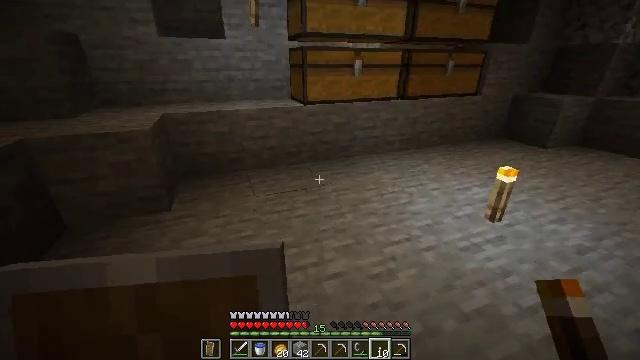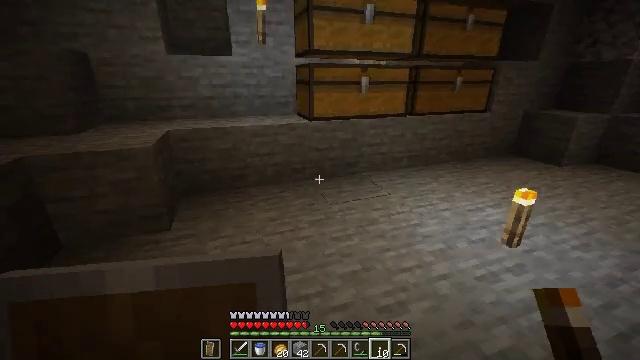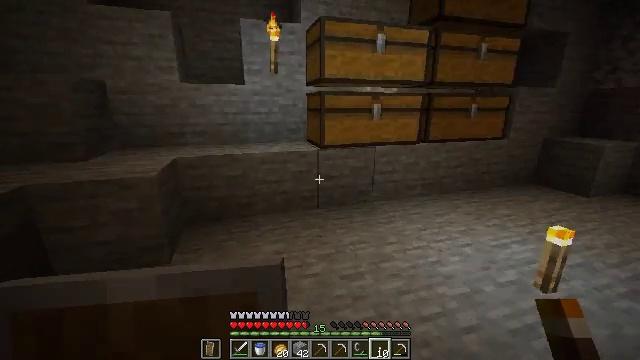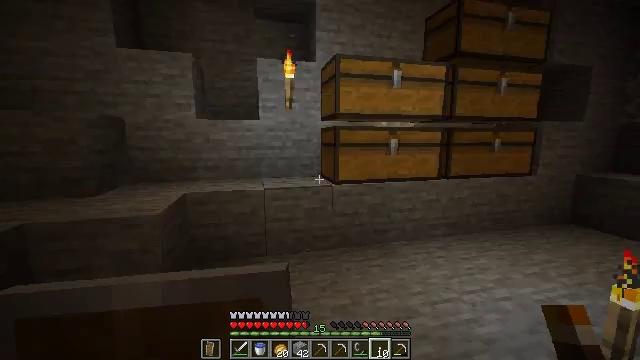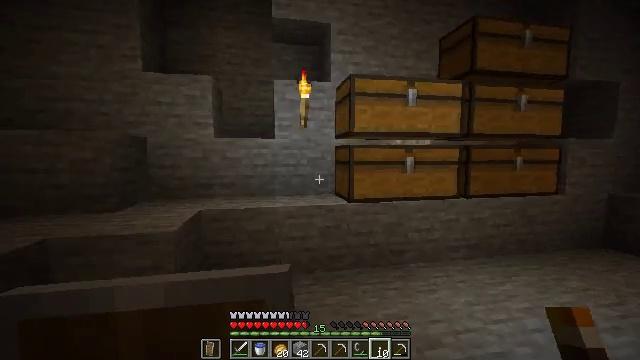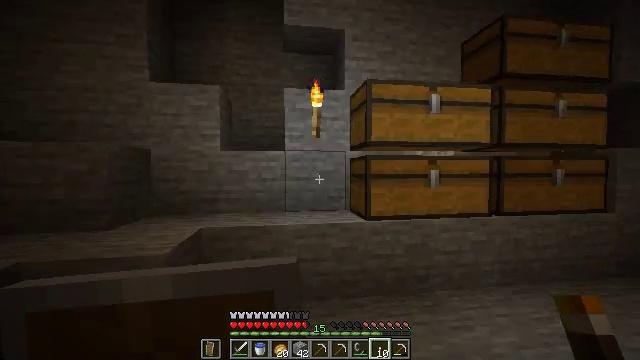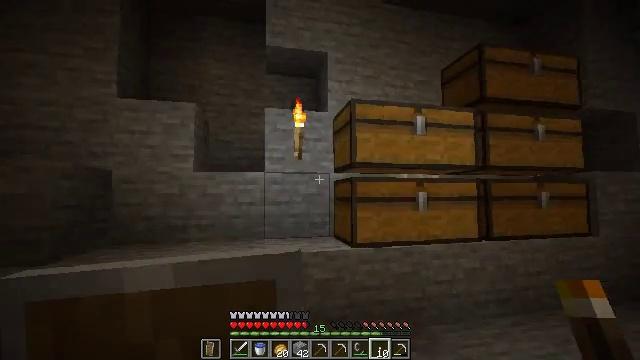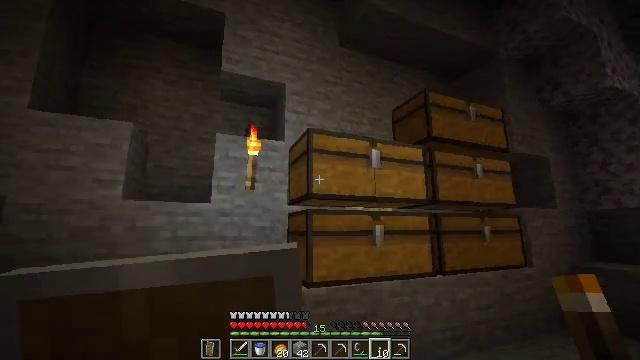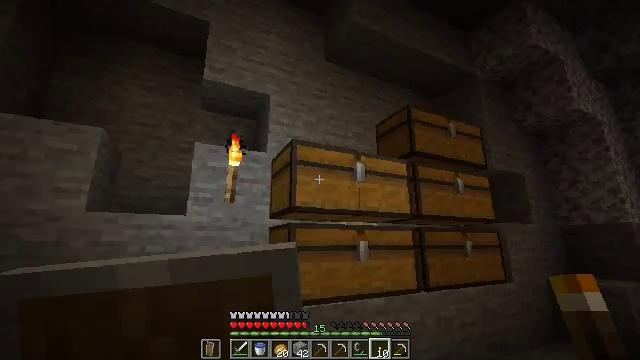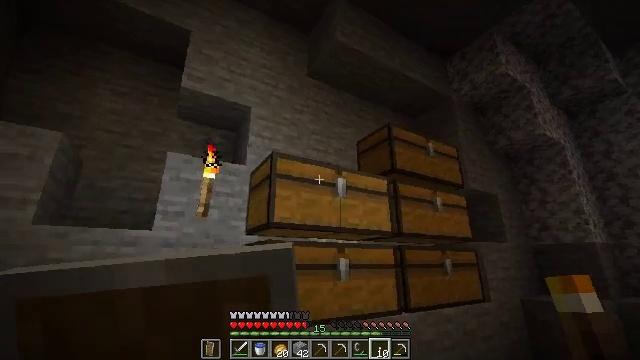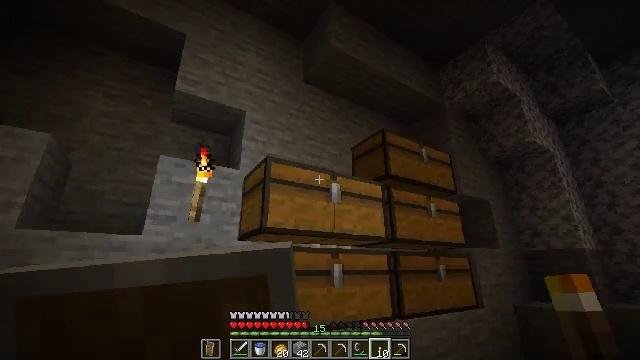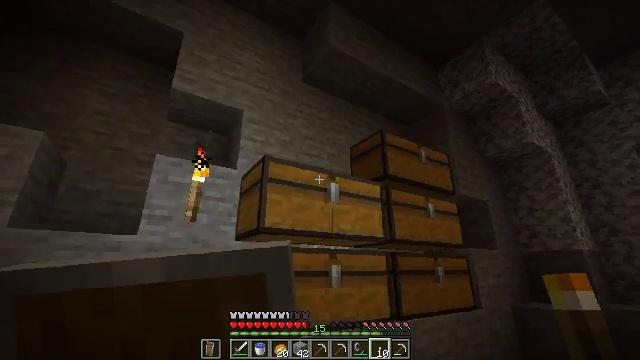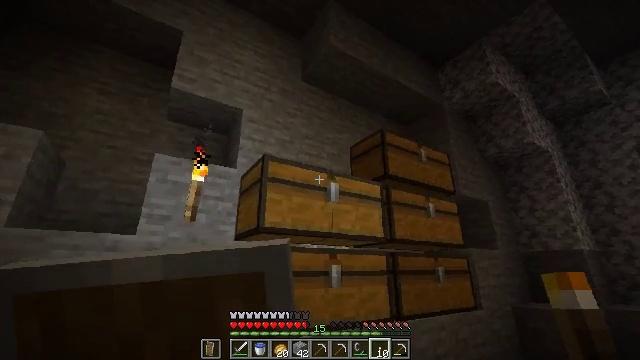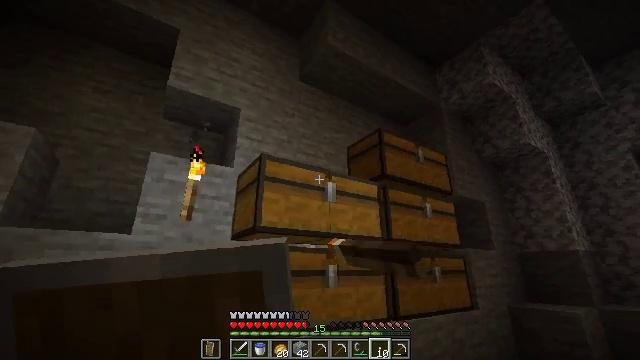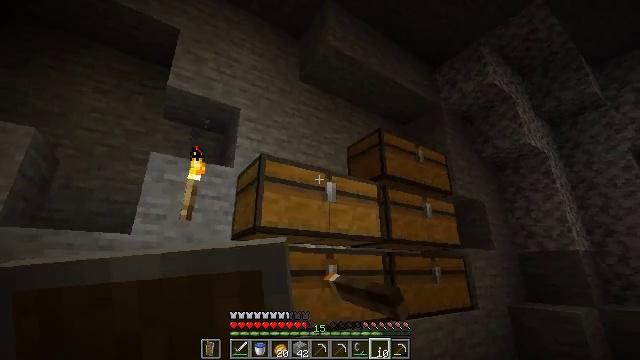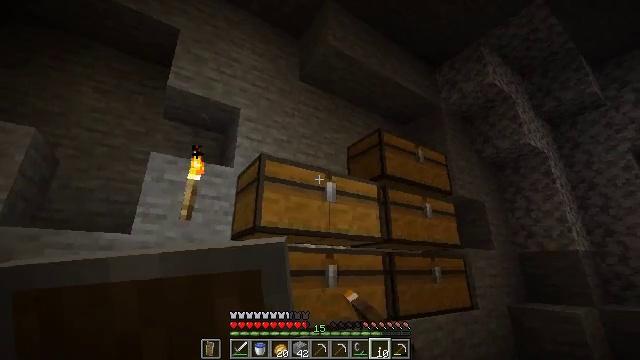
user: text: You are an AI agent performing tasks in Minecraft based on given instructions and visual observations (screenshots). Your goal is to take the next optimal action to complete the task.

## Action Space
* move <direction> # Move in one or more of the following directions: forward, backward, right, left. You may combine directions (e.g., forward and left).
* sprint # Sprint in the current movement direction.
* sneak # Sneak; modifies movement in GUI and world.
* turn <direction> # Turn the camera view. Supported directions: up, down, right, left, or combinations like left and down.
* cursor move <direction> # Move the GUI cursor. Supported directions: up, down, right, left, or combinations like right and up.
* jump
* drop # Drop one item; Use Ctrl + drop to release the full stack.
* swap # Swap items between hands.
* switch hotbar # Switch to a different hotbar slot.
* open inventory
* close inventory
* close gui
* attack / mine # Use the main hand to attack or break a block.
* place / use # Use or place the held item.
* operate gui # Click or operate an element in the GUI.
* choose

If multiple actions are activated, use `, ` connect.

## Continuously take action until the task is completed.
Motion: motion action
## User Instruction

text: Open the crafting table to craft a golden helmet.
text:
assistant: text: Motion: move forward, turn left and up
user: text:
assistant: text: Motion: move forward, turn left and up
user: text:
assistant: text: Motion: move forward, turn left and up
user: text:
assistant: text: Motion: move forward, turn left and up
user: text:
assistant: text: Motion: move forward, turn left and up
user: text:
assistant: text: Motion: move forward, turn right and up
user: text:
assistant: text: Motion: move forward, turn right and up
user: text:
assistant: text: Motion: turn right and up
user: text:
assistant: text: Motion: turn right and up
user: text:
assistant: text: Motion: turn right and up
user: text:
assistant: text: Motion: no_op
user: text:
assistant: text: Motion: use / place
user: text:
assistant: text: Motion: use / place
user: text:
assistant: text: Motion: use / place
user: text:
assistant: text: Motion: use / place
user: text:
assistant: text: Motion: no_op
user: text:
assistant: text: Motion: open gui
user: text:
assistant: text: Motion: no_op
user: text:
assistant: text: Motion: no_op
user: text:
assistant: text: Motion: no_op
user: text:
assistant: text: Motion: no_op
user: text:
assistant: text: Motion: cursor move up
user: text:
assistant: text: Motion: sneak, cursor move up
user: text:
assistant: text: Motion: sneak, cursor move up
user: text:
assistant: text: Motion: sneak, cursor move up
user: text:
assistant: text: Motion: sneak, cursor move up
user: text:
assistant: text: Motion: sneak
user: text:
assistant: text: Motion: sneak
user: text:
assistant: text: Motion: sneak, cursor move left
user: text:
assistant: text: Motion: sneak